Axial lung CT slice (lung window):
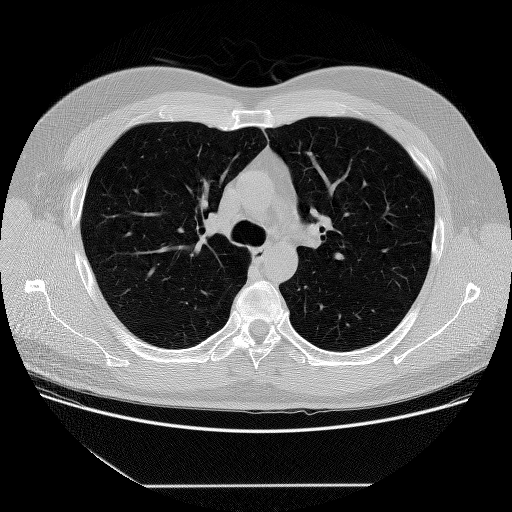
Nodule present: no